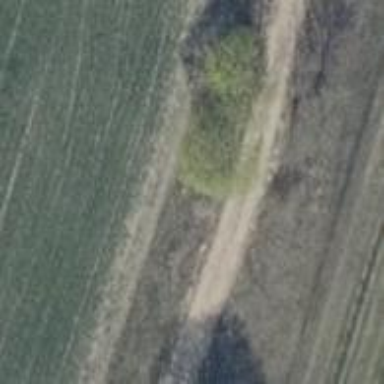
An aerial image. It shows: Deciduous tree with broadleaved leaves.